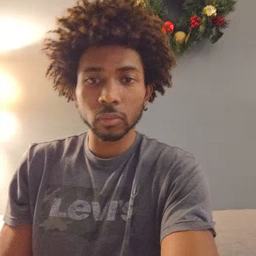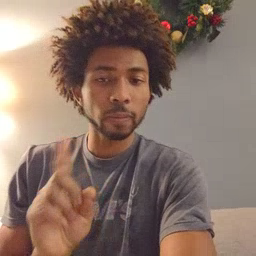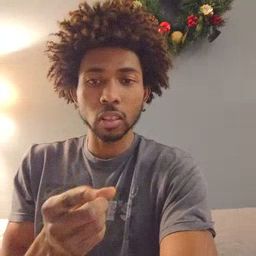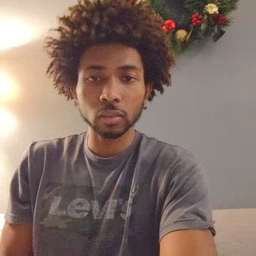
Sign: first